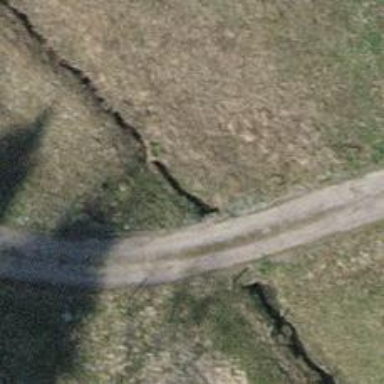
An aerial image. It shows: Culvert tunnel.